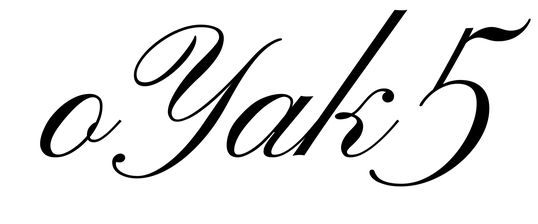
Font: PinyonScript-Regular